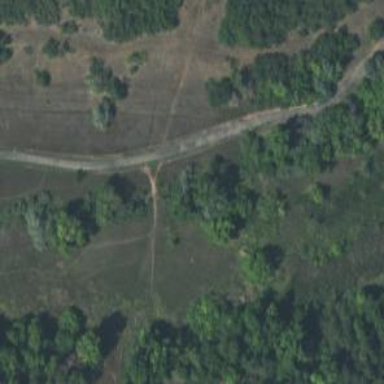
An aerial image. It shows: Cycleway.